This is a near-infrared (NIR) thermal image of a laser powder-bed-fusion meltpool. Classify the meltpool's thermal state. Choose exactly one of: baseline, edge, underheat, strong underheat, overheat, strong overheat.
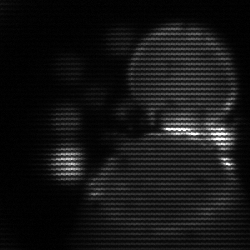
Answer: edge